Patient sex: M
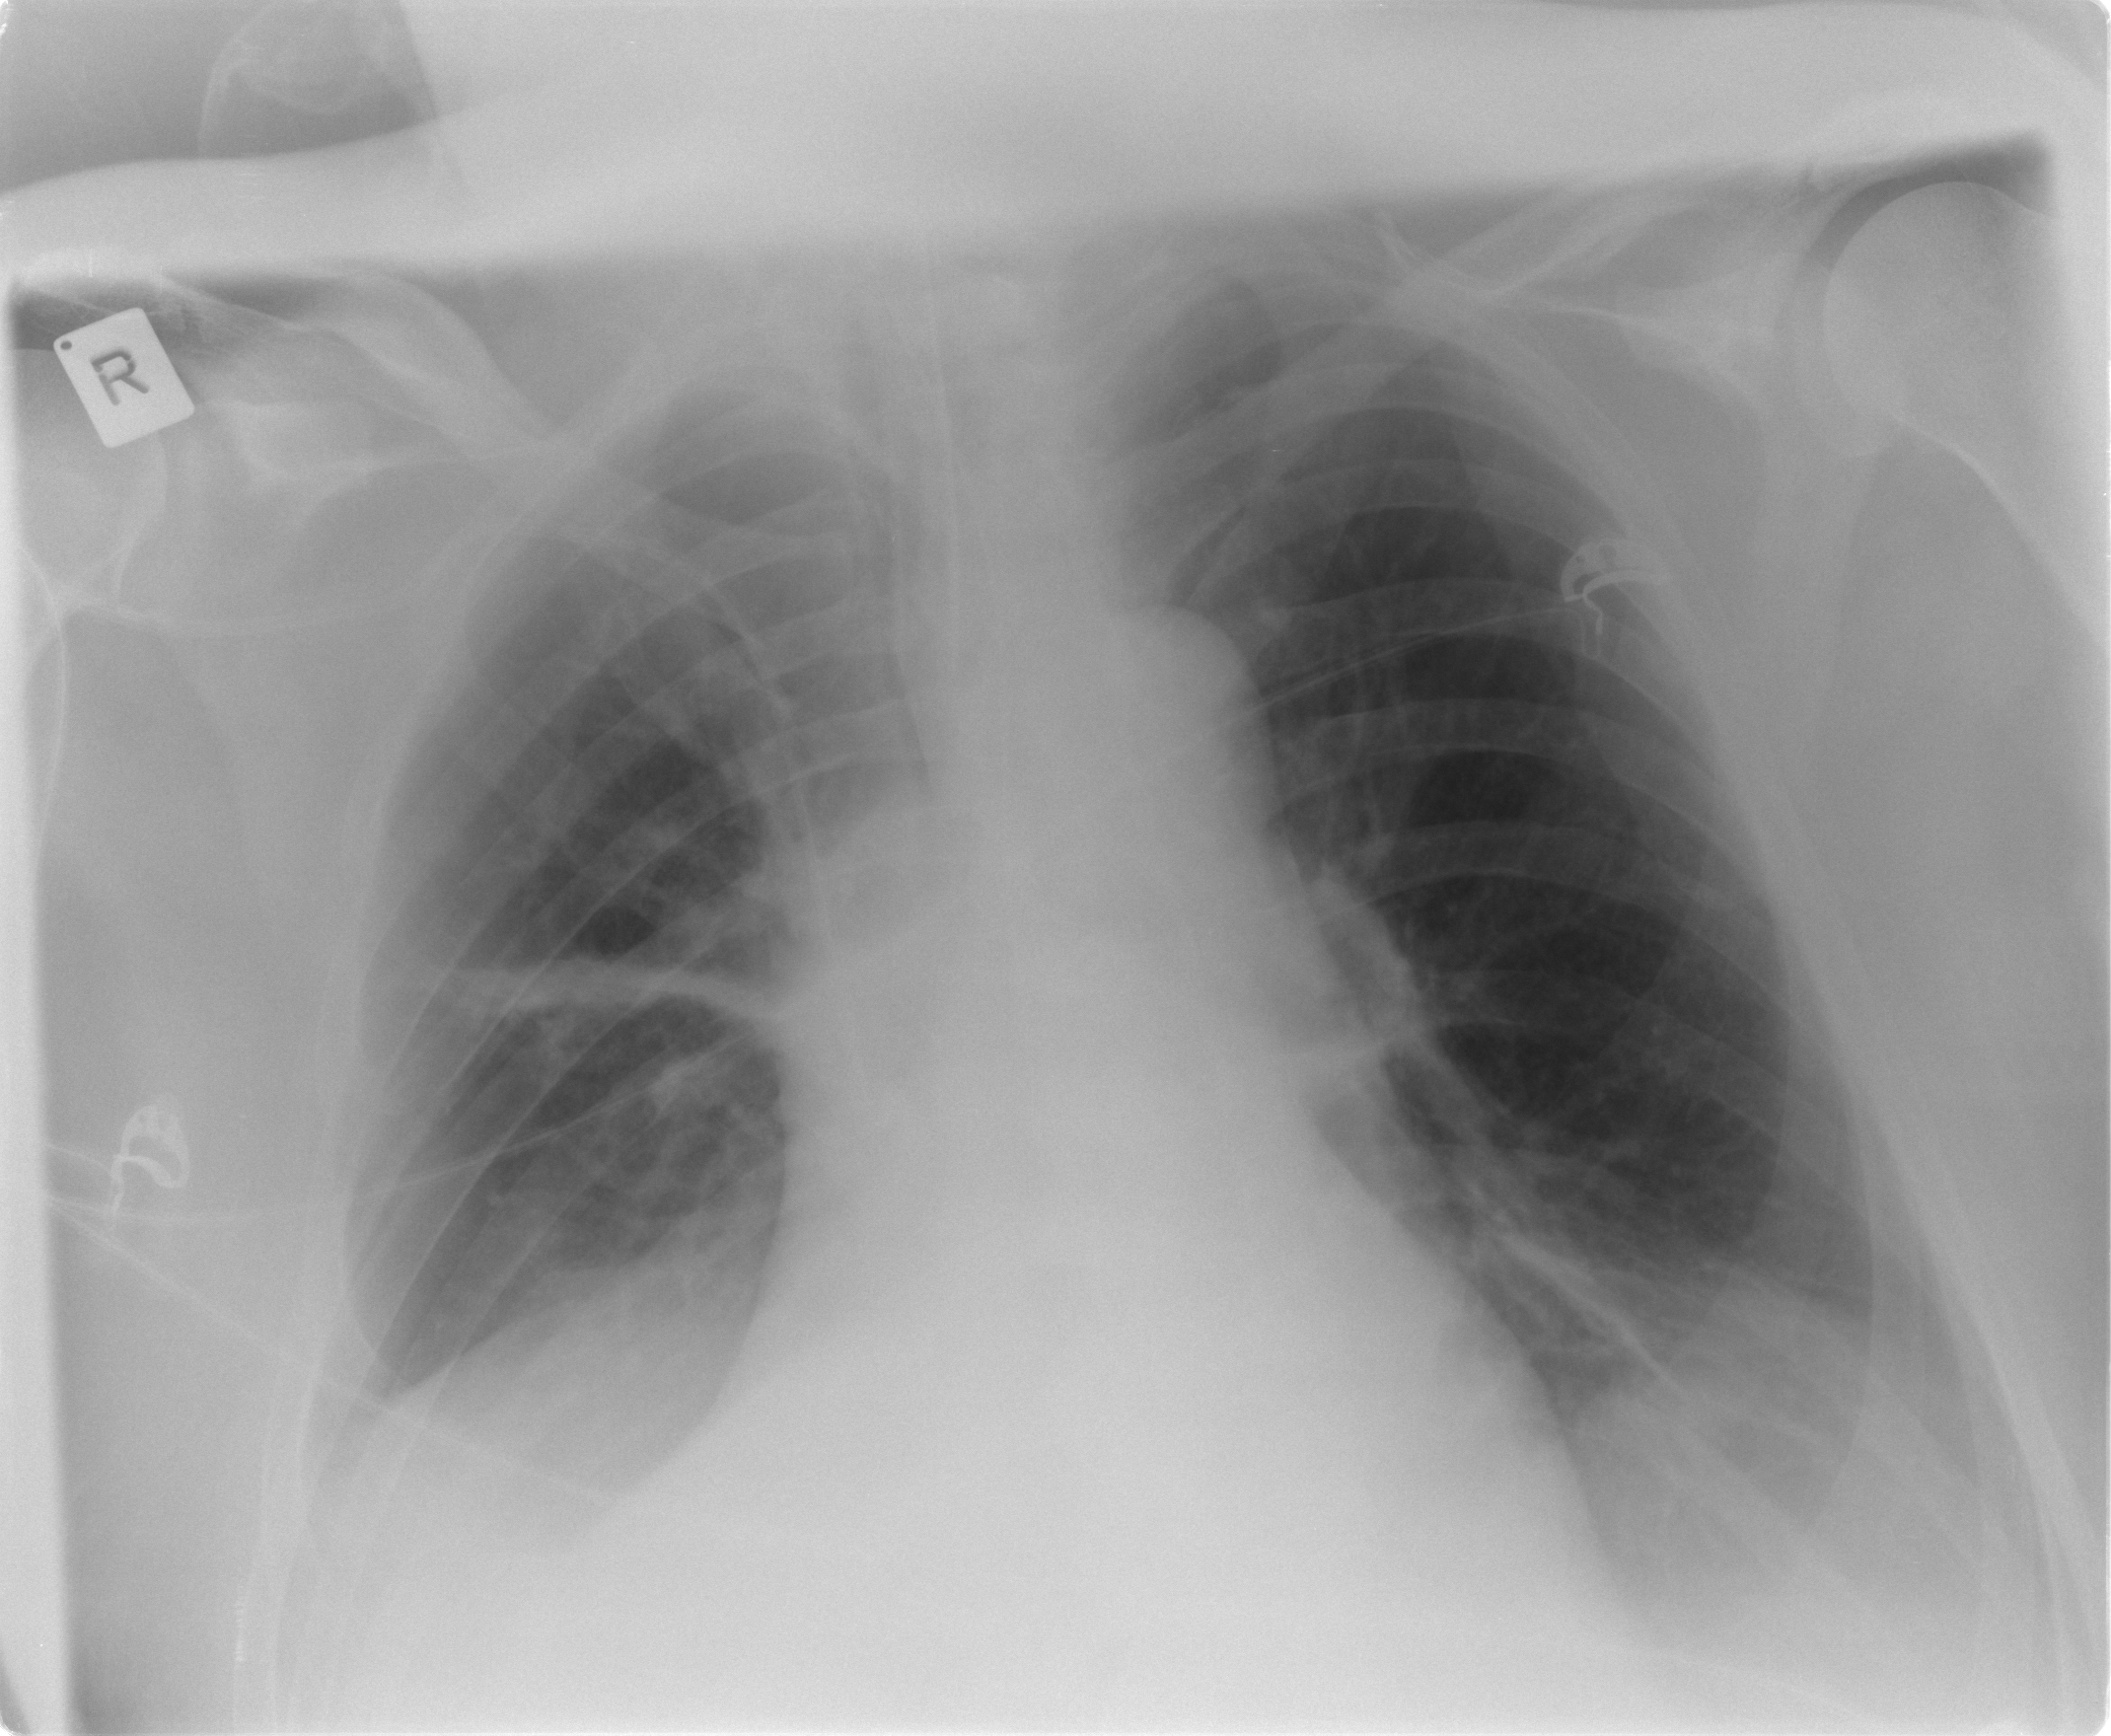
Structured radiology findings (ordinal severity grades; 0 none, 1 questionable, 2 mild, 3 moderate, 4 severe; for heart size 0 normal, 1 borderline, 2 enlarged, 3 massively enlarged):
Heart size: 2
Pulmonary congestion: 1
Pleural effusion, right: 2
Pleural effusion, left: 2
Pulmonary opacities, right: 0
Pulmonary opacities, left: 0
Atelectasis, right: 2
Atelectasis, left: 2